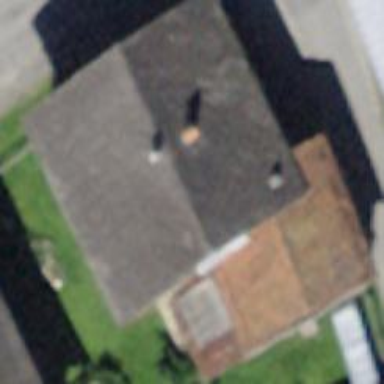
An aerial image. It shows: Shed.